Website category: university
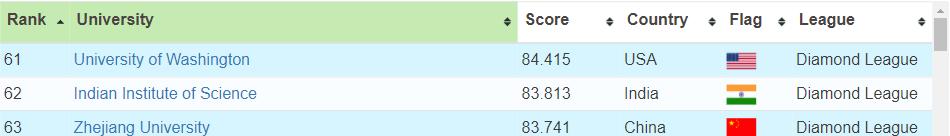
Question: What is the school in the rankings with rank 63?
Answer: Zhejiang University

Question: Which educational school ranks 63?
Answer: Zhejiang University

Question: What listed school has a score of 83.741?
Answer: Zhejiang University

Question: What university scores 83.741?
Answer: Zhejiang University

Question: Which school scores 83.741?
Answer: Zhejiang University

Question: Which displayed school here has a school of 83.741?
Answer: Zhejiang University

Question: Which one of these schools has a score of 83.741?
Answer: Zhejiang University

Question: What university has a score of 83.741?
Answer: Zhejiang University

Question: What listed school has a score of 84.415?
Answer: University of Washington

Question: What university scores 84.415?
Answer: University of Washington

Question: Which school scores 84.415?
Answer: University of Washington

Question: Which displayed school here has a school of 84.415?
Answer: University of Washington

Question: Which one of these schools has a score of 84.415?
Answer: University of Washington

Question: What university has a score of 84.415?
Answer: University of Washington

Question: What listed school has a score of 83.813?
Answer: Indian Institute of Science

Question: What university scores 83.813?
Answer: Indian Institute of Science

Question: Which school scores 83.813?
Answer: Indian Institute of Science

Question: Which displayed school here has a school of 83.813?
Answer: Indian Institute of Science

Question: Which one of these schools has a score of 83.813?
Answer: Indian Institute of Science

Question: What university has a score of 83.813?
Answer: Indian Institute of Science

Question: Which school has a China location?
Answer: Zhejiang University

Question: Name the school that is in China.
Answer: Zhejiang University

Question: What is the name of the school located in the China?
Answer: Zhejiang University

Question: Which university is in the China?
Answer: Zhejiang University

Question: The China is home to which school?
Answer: Zhejiang University

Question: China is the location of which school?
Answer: Zhejiang University

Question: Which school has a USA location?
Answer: University of Washington

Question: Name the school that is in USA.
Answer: University of Washington

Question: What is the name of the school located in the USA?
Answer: University of Washington

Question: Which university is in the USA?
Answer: University of Washington

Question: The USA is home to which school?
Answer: University of Washington

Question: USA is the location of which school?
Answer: University of Washington

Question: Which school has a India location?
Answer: Indian Institute of Science

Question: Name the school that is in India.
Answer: Indian Institute of Science

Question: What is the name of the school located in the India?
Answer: Indian Institute of Science

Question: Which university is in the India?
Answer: Indian Institute of Science

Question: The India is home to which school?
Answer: Indian Institute of Science

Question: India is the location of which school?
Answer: Indian Institute of Science